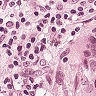
Metastatic tissue present: yes